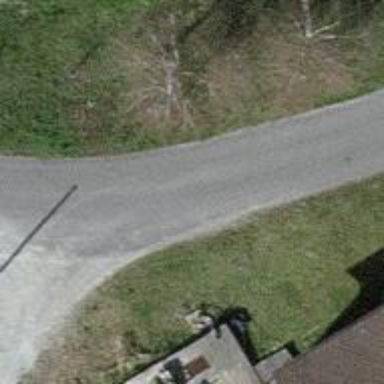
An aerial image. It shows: Residential road.